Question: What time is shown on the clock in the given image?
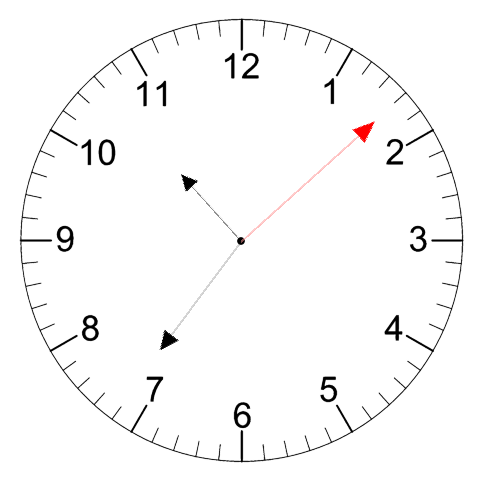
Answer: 10:36:08